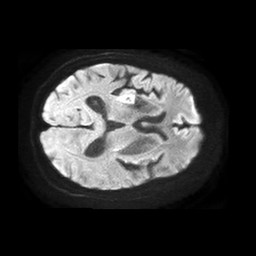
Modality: TRACE
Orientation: axial
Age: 70
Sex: female
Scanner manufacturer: philips
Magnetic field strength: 1.5 T
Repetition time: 4.6 s
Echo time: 0.08631 s